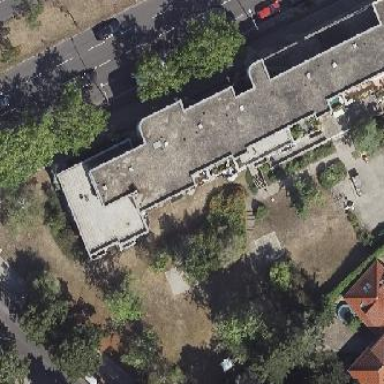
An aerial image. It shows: Part of building.